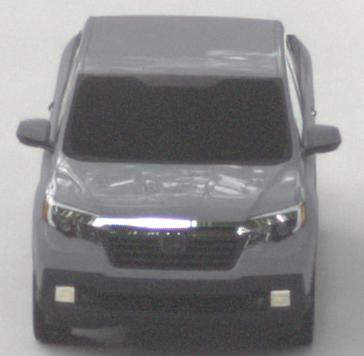
Make: Honda
Model: Ridgeline
Detailed model: Gen. 2
Model produced from: 2016
Model produced until: 2020
Doors: 4
Color: gray
Road condition: dry road
Daytime: morning or afternoon
Contrast: low contrast